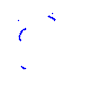
Particle: proton